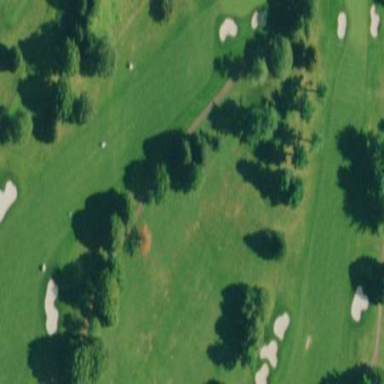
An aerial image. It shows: Grassy area designated as golf fairway.